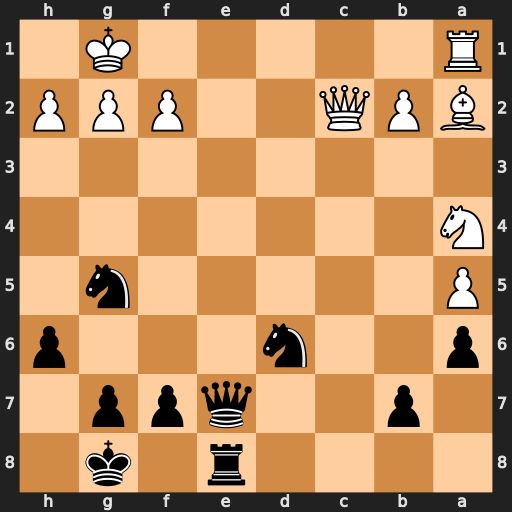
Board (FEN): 4r1k1/1p2qpp1/p2n3p/P5n1/N7/8/BPQ2PPP/R5K1
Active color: b
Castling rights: -
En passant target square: -
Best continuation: Qe1+ Rxe1 Rxe1#